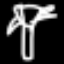
Label: palm tree